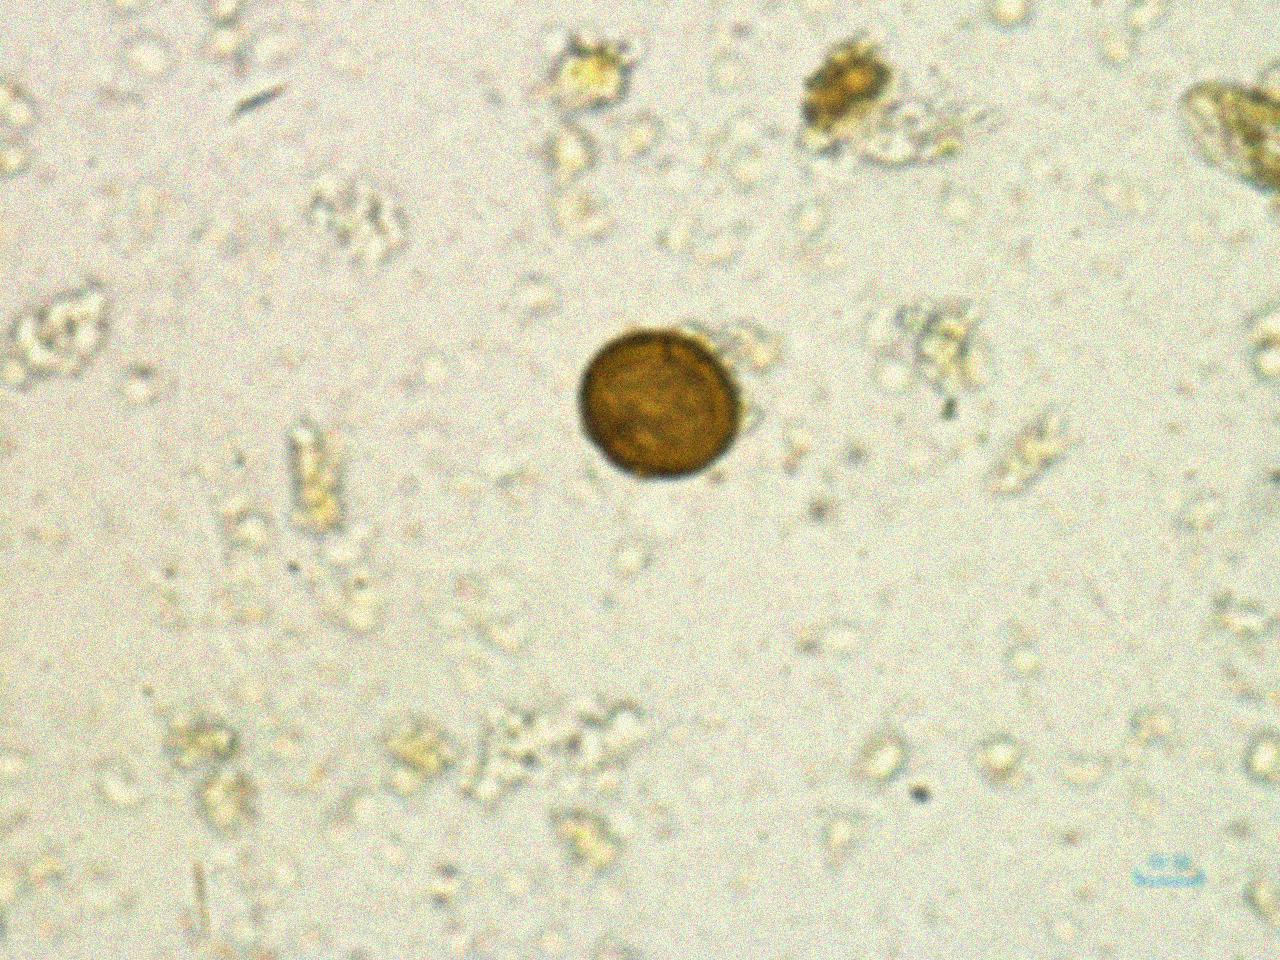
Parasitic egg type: Taenia spp. egg